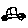
Label: car